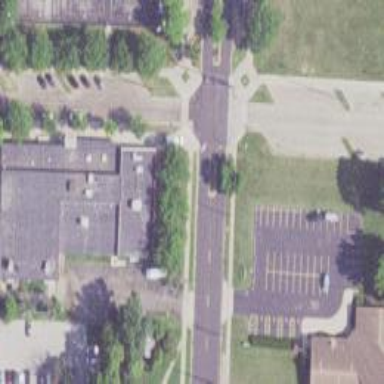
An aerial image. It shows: Residential road with separate asphalt sidewalk.